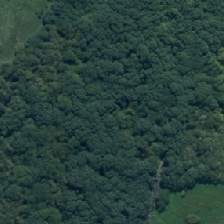
Land cover: deciduous_hardwood